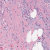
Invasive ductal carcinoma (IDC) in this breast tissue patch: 1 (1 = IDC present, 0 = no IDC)